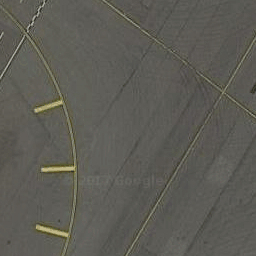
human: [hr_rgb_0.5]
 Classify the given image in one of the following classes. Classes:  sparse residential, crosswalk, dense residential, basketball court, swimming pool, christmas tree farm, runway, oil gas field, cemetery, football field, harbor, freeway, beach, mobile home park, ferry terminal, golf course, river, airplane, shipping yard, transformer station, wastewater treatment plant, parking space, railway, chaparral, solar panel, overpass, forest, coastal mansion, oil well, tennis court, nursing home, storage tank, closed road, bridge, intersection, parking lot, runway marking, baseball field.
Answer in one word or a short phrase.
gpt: runway marking